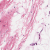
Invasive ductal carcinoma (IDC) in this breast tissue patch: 0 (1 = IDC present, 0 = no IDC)